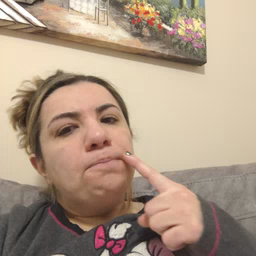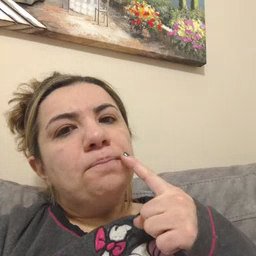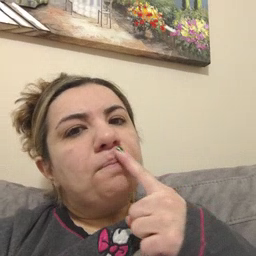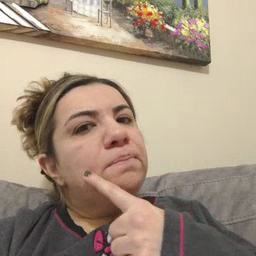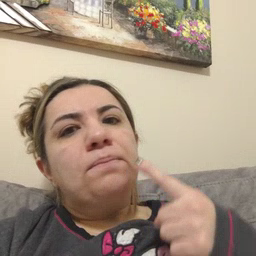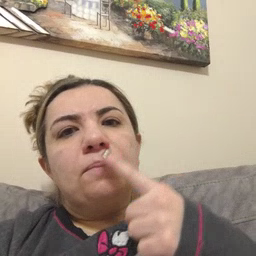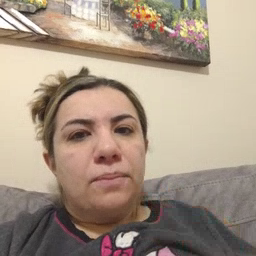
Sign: lips